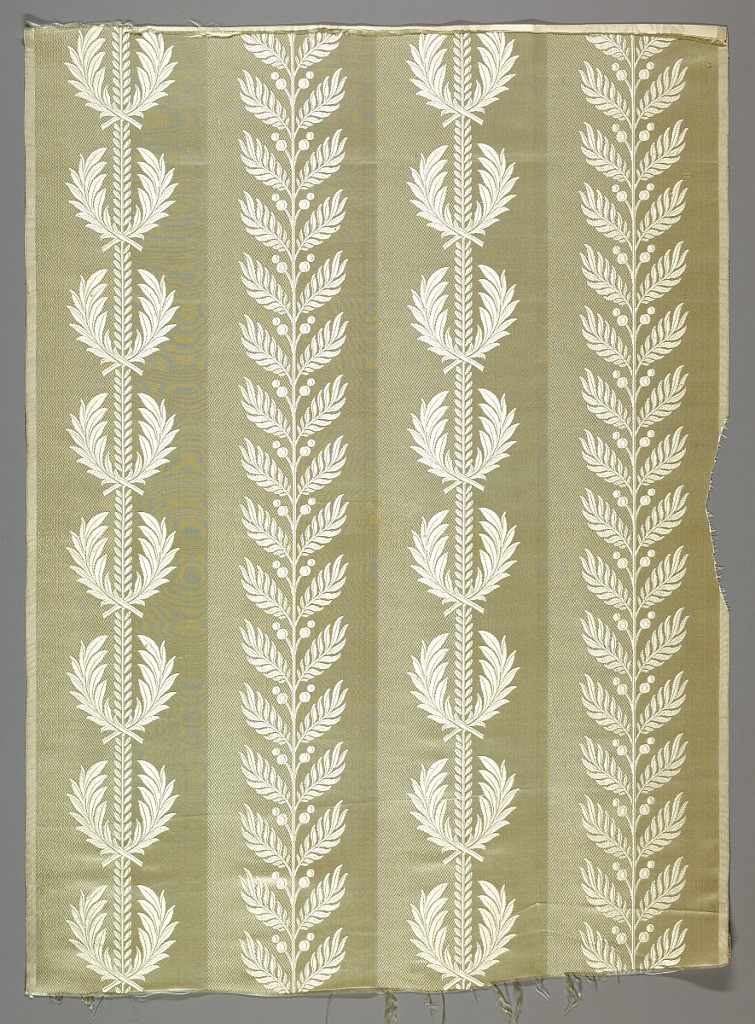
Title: Textile
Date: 19th century
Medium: silk Technique: compound satin weave
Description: Pattern of alternating stripes in plain and fancy satin weave with leaf forms superimposed. Both warps and wefts of same off-white color. Pattern achieved only by variation on weave.